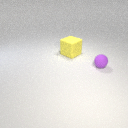
large yellow rubber cube behind small purple rubber sphere